Question: monotouch sample solution fails to load
this solution gives me a load error. downloaded from here.
<URL>
<URL>
here is a screenshot.
do I have to download a different version of monodevelop? how do i check the version of monotouch?

thanks
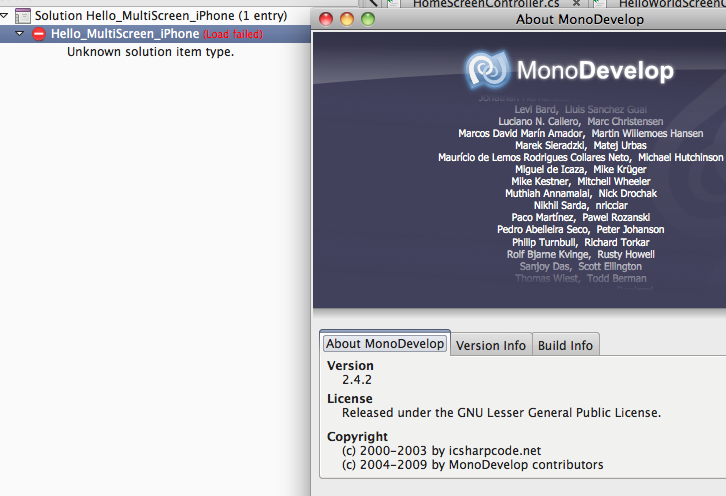
Answer: You will need to download MonoDevelop 2.8 alpha to work with the Xcode 4 support. If you go to "Help -> Check for updates", change the drop down to "Alpha" and it should allow you to download the latest MonoDevelop 2.8 alpha version.
It's worth installing MonoDevelop 2.8 side by side with MonoDevelop 2.4.2 (although, it might be worth trying out the MonoDevelop 2.6 support in the Beta channel too instead of 2.4.2 - this doesn't support Xcode 4 though).
Hope this helps,
ChrisNTR